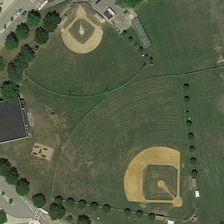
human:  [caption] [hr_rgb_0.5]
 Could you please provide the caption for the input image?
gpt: two baseball fields are near some green trees and meadows .

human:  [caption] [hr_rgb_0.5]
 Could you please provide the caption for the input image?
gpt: two baseball fields are near some green trees and meadows .

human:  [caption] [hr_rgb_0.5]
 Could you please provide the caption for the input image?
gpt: two baseball fields are near some green trees and meadows .

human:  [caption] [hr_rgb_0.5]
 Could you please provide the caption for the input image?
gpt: two baseball fields are near some green trees and meadows .

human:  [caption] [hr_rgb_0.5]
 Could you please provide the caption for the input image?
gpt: two baseball fields are near some green trees and meadows .